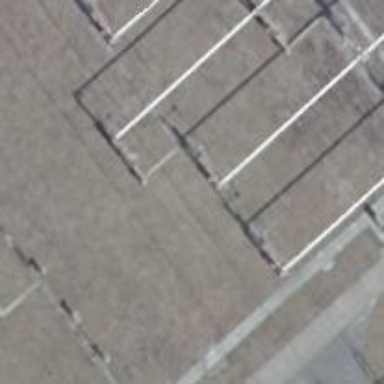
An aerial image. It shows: Busbar line.